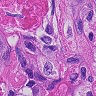
Metastatic tissue present: yes